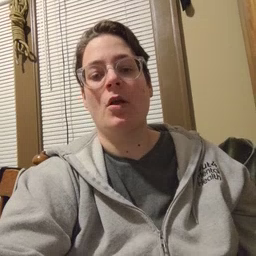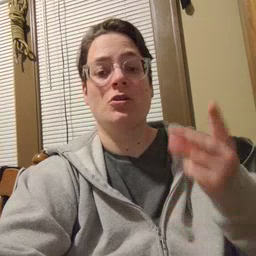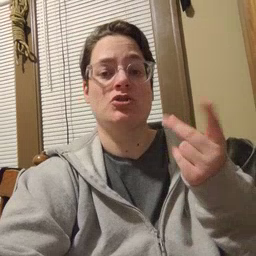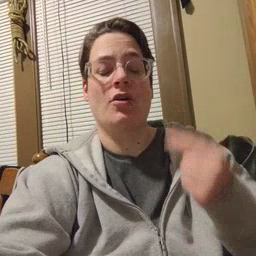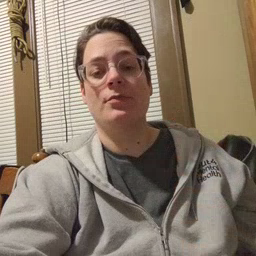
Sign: dog